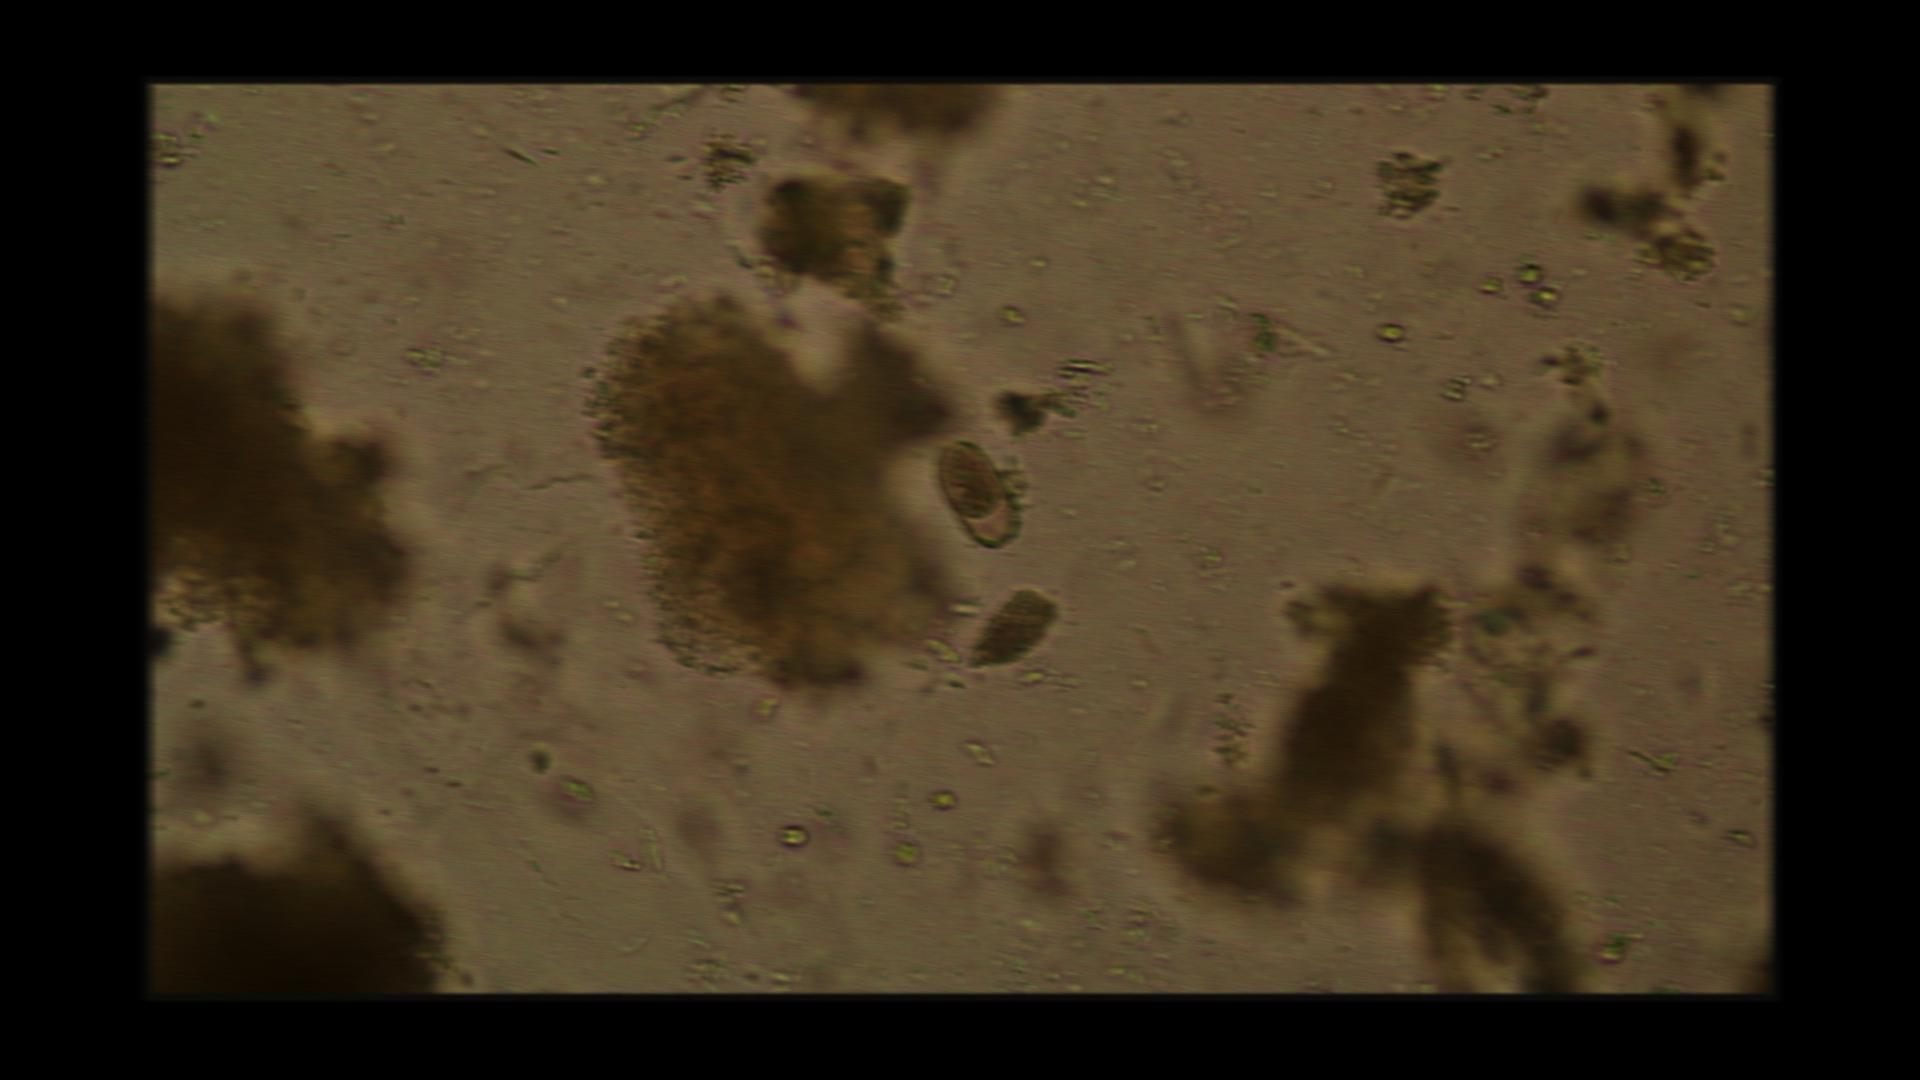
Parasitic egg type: Capillaria philippinensis